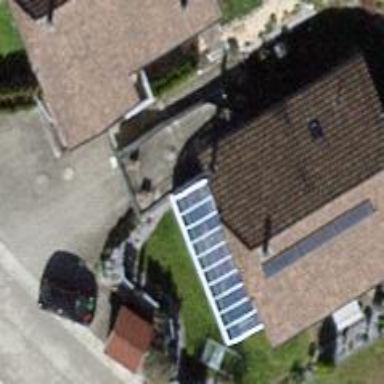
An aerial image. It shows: Half-hipped roof house.